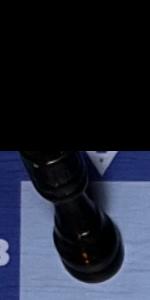
Label: Rook_Black